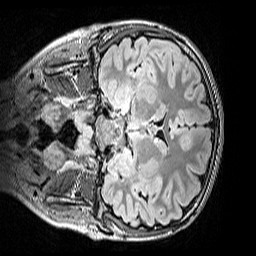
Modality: FLAIR
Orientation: coronal
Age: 10
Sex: male
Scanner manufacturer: siemens
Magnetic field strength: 3 T
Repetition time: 5 s
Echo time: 0.388 s